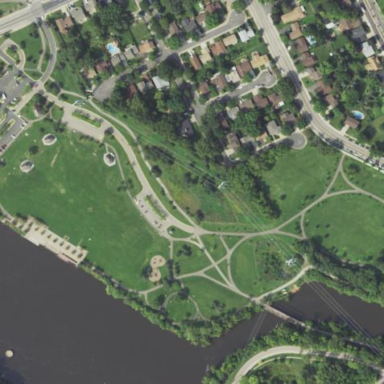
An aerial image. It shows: Park.